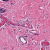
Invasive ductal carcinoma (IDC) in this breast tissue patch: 0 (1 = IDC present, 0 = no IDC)